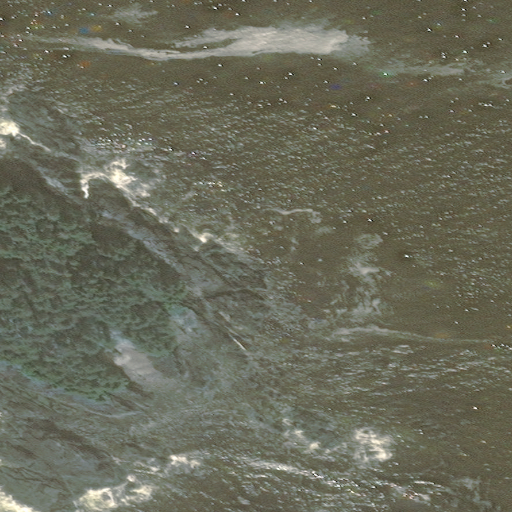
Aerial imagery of island in Alaska named Edward Islands containing only unknown